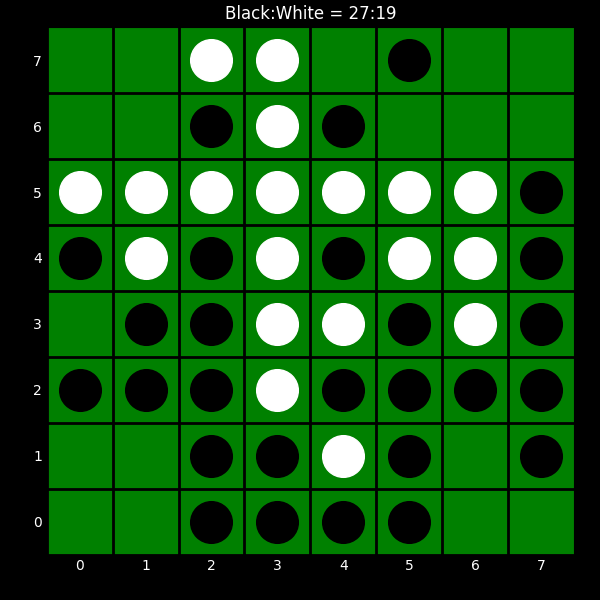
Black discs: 27
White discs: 19